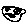
Label: smiley face